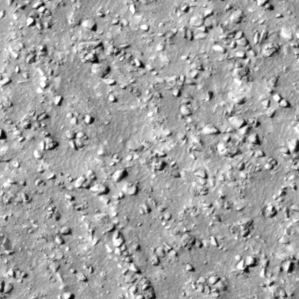
Label: non_frost